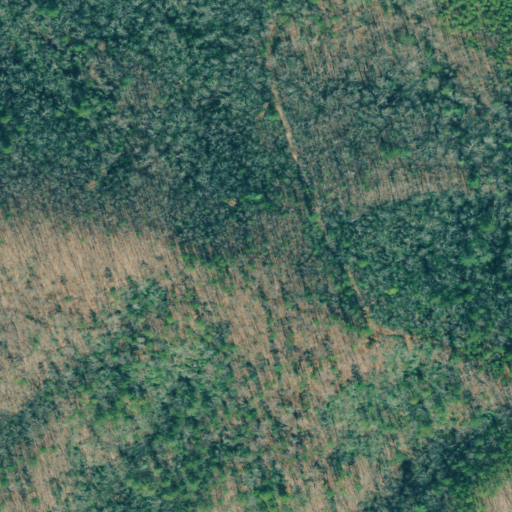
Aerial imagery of mountain in Georgia named Raper Mountain containing deciduous forest, mixed forest, open development, and evergreen forest